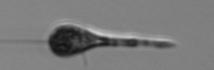
Label: Euglena